Question: I'm getting a MailChimp template wrapped up for a client and for whatever reason I have the header section (only this section) displaying like 85% - 90% of the width of the screen. With the body having a white background, it's creating a "white bar" in the header (see screenshot). Below is my code. Any ideas?

'''
<!DOCTYPE html PUBLIC "-//W3C//DTD XHTML 1.0 Transitional//EN" "http://www.w3.org/TR/xhtml1/DTD/xhtml1-transitional.dtd">
<html xmlns="http://www.w3.org/1999/xhtml">
<head>
<meta http-equiv="Content-Type" content="text/html; charset=UTF-8">
<meta name="viewport" content="width=device-width, initial-scale=1.0, minimum-scale=1.0, maximum-scale=1.0">
<title></title>
<link href="http://fonts.googleapis.com/css?family=Open+Sans:300italic,400,300" rel="stylesheet" type="text/css">
<style type="text/css">
html
{
width: 100%;
}
::-moz-selection{background:#007dc3;color:#ffffff;}
::selection{background:#007dc3;color:#ffffff;}
body {
background-color: #ffffff;
margin: 0;
padding: 0;
}
.ReadMsgBody
{
width: 100%;
background-color: #ffffff;
}
.ExternalClass
{
width: 100%;
background-color: #ffffff;
}
a {
color:#007dc3;
text-decoration:none;
font-weight:300;
font-style: normal;
}
a:hover {
color:#007dc3;
text-decoration:underline;
font-weight:300;
font-style: normal;
}
p, div {
margin: 0 !important;
}
table {
border-collapse: collapse;
}
@media only screen and (max-width: 640px) {
table table{width:100% !important; }
td[class="full_width"] {width:100% !important; }
div[class="div_scale"] {width: 440px !important; margin: 0 auto !important;}
table[class="table_scale"] {width: 440px !important; margin: 0 auto !important;}
td[class="td_scale"] {width: 440px !important; margin: 0 auto !important;}
img[class="img_scale"] {width: 100% !important; height: auto !important;}
img[class="divider"] {width: 440px !important; height: 2px !important;}
table[class="spacer"] {display: none !important;}
td[class="spacer"] {display: none !important;}
td[class="center"] {text-align: center !important;}
table[class="full"] {width: 400px !important; margin-left: 20px !important; margin-right: 20px !important;}
img[class="divider"] {width: 400px !important; height: 1px !important;}
}
@media only screen and (max-width: 479px) {
table table{width:100% !important; }
td[class="full_width"] {width:100% !important; }
div[class="div_scale"] {width: 280px !important; margin: 0 auto !important;}
table[class="table_scale"] {width: 280px !important; margin: 0 auto !important;}
td[class="td_scale"] {width: 280px !important; margin: 0 auto !important;}
img[class="img_scale"] {width: 100% !important; height: auto !important;}
img[class="divider"] {width: 280px !important; height: 2px !important;}
table[class="spacer"] {display: none !important;}
td[class="spacer"] {display: none !important;}
td[class="center"] {text-align: center !important;}
table[class="full"] {width: 240px !important; margin-left: 20px !important; margin-right: 20px !important; }
img[class="divider"] {width: 240px !important; height: 1px !important;}
}
</style>
</head>
<body bgcolor="#ffffff">
<!-- START OF HEADER BLOCK-->
<table width="100%" align="center" bgcolor="#134a67" cellpadding="0" cellspacing="0" border="0" style="border-bottom: 1px solid #434242;">
<tr>
<td valign="top" width="100%">
<table align="center" cellpadding="0" cellspacing="0" border="0">
<tr>
<td width="100%">
<table class="table_scale" width="100%" bgcolor="#134a67" cellpadding="0" cellspacing="0" border="0" style="">
<tr>
<td width="100%">
<table width="100%" cellpadding="0" cellspacing="0" border="0">
<tr>
<td width="100%" style="z-index:10;">
<!-- START OF LEFT COLUMN-->
<table class="full" align="left" width="285" cellpadding="0" cellspacing="0" border="0" style="border-collapse:collapse; mso-table-lspace:0pt; mso-table-rspace:0pt;">
<!-- START OF PRE HEADER TEXT-->
<tr>
<td mc:edit="edit01" class="center" align="left" style="margin: 0; padding-top: 28px; font-weight:300; font-size:13px ; color:#cccccc; font-family: 'Open Sans', Helvetica, Arial, sans-serif; line-height: 23px;mso-line-height-rule: exactly;">
<span>
Enter an attention-grabbing sentenance here.
</span>
</td>
</tr>
<!-- END OF PRE HEADER TEXT-->
</table>
<!-- END OF LEFT COLUMN-->
<!-- START OF SPACER-->
<table class="spacer" width="20" align="left" cellpadding="0" cellspacing="0" border="0" style="border-collapse:collapse; mso-table-lspace:0pt; mso-table-rspace:0pt;">
<tr>
<td width="100%" height="10"></td>
</tr>
</table>
<!-- END OF SPACER-->
<!-- START OF RIGHT COLUMN-->
<table class="full" align="right" width="285" cellpadding="0" cellspacing="0" border="0" style="border-collapse:collapse; mso-table-lspace:0pt; mso-table-rspace:0pt;">
<!-- START OF SOCIAL ICONS-->
<tr>
<td mc:edit="edit02" class="center" align="right" style="margin: 0; padding-top: 25px; padding-bottom: 20px; font-weight:300; font-size:14px ; color:#cccccc; font-family: 'Open Sans', Helvetica, Arial, sans-serif; line-height: 24px;">
<span>
<a href="http://facebook.com/changepointalaska" style="color:#ffffff;">
<img src="http://gallery.mailchimp.com/0a59e1f8069f60490342958b6/images/facebook.1.png" alt="facebook" width="24" height="24" border="0" style="display: inline-block;">
</a>
&nbsp;
<a href="http://twitter.com/changepointak" style="color:#ffffff;">
<img src="http://gallery.mailchimp.com/0a59e1f8069f60490342958b6/images/twitter.1.png" alt="twitter" width="24" height="24" border="0" style="display: inline-block;">
</a>
&nbsp;
<!-- <a href="#" style="color:#ffffff;">
<img src="images/instagram.png" alt="instagram" width="24" height="24" border="0" style="display: inline-block;" />
</a>
&nbsp;
<a href="#" style="color:#ffffff;">
<img src="images/linkedin.png" alt="linkedin" width="24" height="24" border="0" style="display: inline-block;" />
</a>
&nbsp;
<a href="#" style="color:#ffffff;">
<img src="images/vimeo.png" alt="vimeo" width="24" height="24" border="0" style="display: inline-block;" />
</a> -->
</span>
</td>
</tr>
<!-- END OF SOCIAL ICONS-->
</table>
<!-- END OF RIGHT COLUMN-->
</td>
</tr>
</table>
</td>
</tr>
</table>
</td>
</tr>
</table>
</td>
</tr>
</table>
<!-- END OF HEADER BLOCK-->
'''
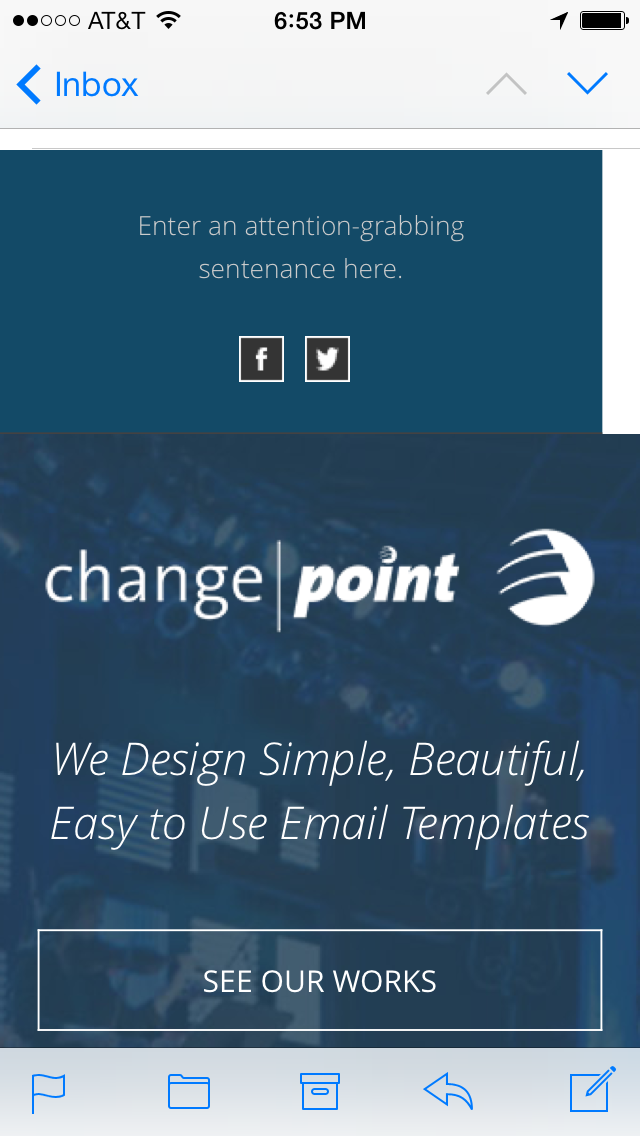
Answer: Try replacing your DOCTYPE declaration from
'''
<!DOCTYPE html PUBLIC "-//W3C//DTD XHTML 1.0 Transitional//EN" "http://www.w3.org/TR/xhtml1/DTD/xhtml1-transitional.dtd">
'''
to
'''
<!DOCTYPE html PUBLIC "-//W3C//DTD XHTML 1.0 Strict//EN" "http://www.w3.org/TR/xhtml1/DTD/xhtml1-strict.dtd">
'''
Also add "width" to your "body" CSS class
'''
body {
background-color: #ffffff;
width: 100% !important;
margin: 0;
padding: 0;
}
'''